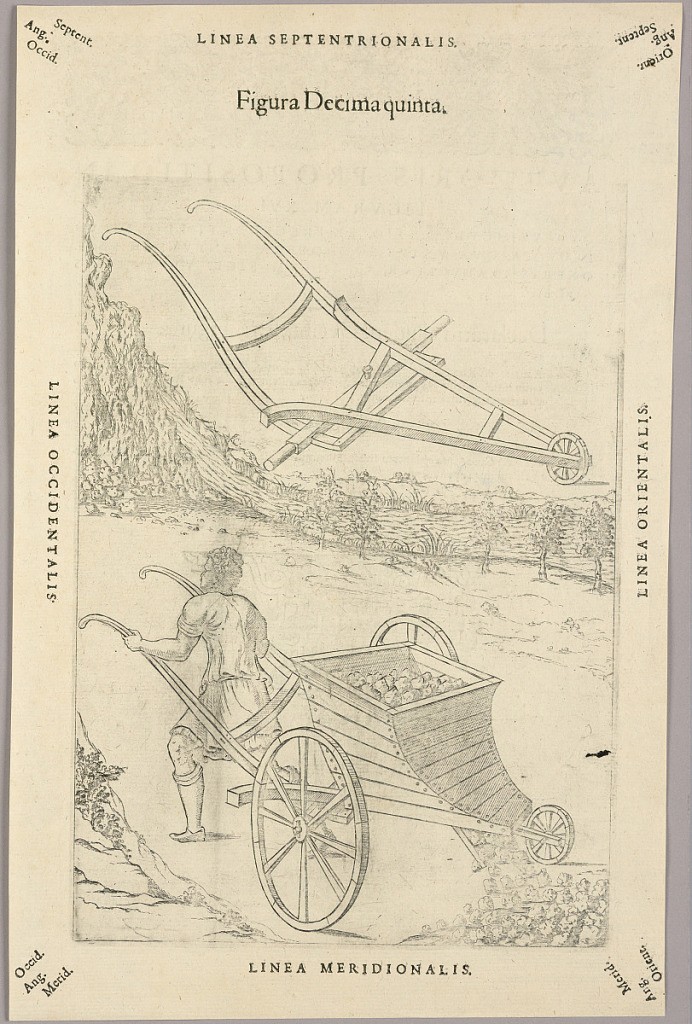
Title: Plate XV from Theatrum instrumentorum et machinarum
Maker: Julio Paschale
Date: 1582
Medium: Woodcut on paper
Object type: Print
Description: Showing a man by a river bank, working in his field. He faces left, pulling a funnel wheelbarrow which is dropping fertilizer over the ground. Above is a diagram of the barrow's structure. Description in Latin on verso of 1949-152-212.